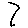
Label: zigzag